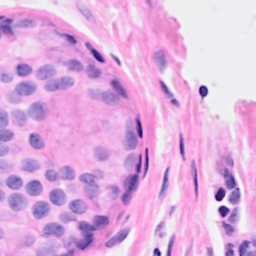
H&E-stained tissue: Breast